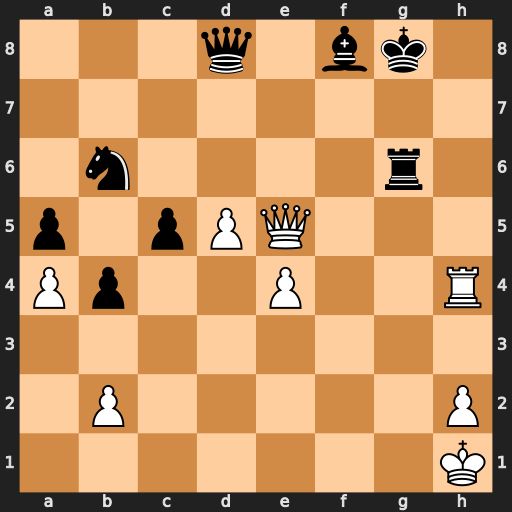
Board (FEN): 3q1bk1/8/1n4r1/p1pPQ3/Pp2P2R/8/1P5P/7K
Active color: w
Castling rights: -
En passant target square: -
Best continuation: Qh8+ Kf7 Rh7+ Ke8 Qe5+ Be7 Rh8+